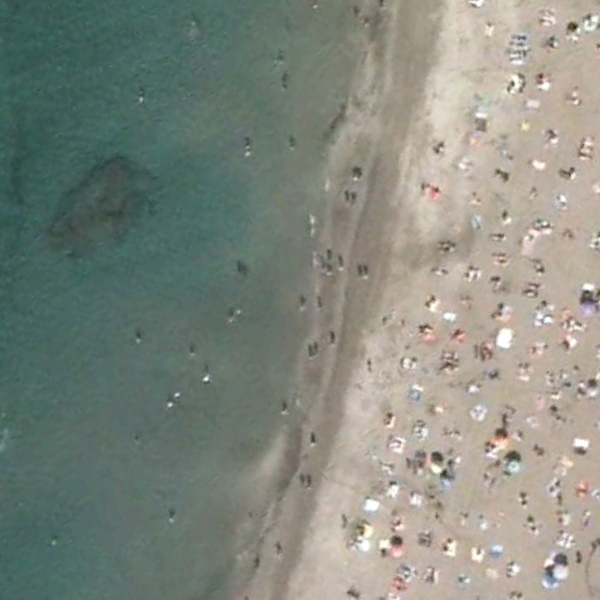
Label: Beach